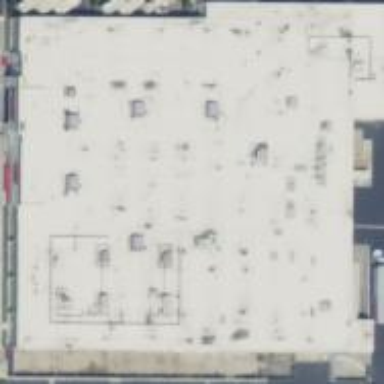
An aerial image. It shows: Department store building.